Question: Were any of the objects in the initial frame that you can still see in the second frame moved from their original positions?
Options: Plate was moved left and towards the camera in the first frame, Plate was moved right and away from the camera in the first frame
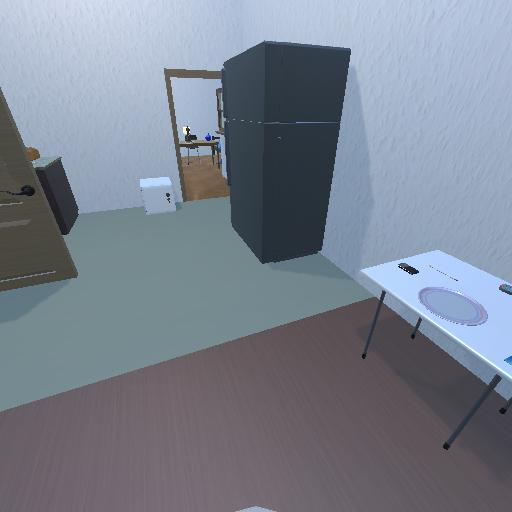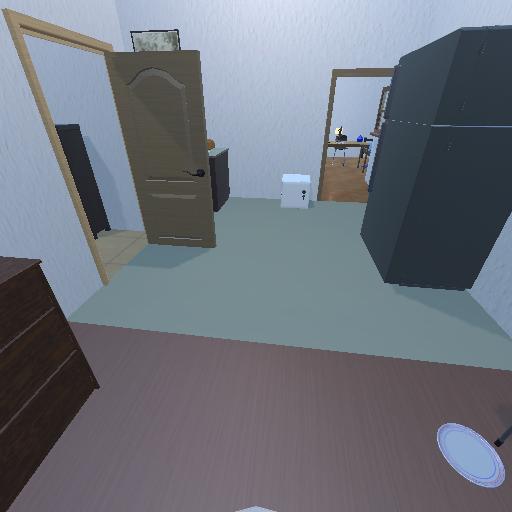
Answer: Plate was moved left and towards the camera in the first frame